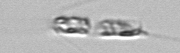
Label: Chaetoceros_throndsenii